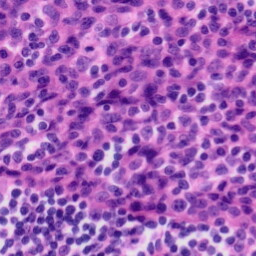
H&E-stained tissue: Tonsil